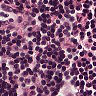
Metastatic tissue present: no